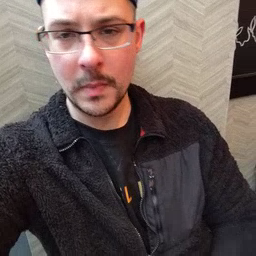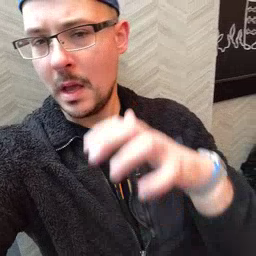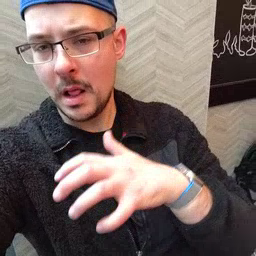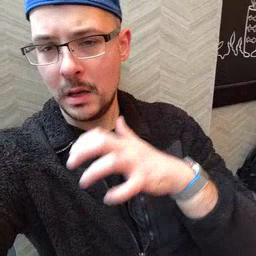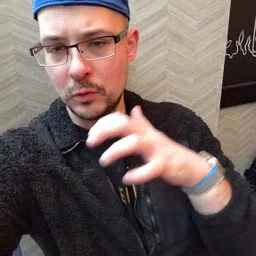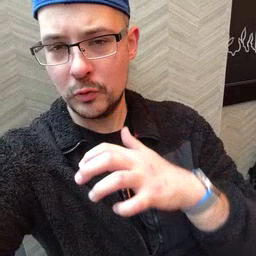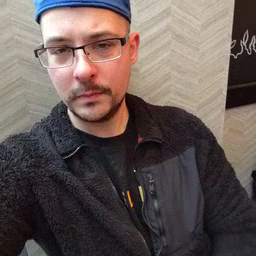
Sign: alligator